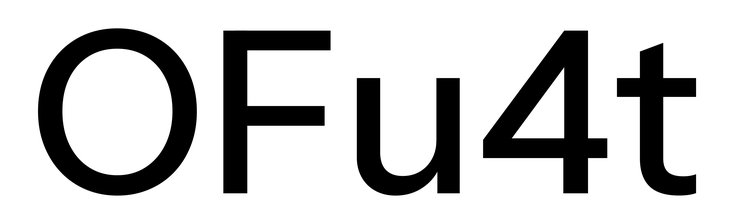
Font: InstrumentSans_Medium